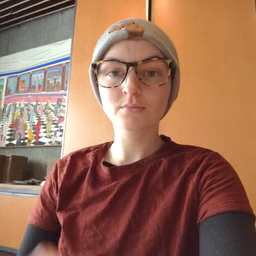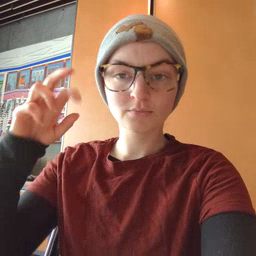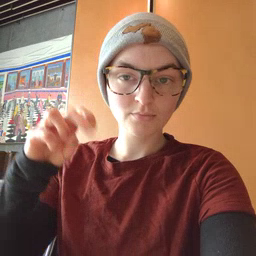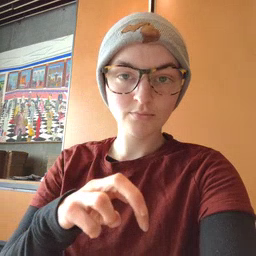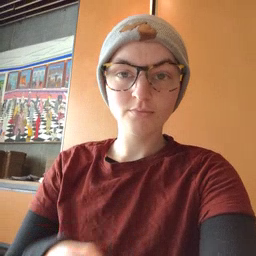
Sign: stairs